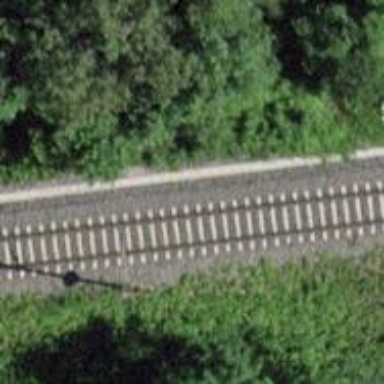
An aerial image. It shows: Single-track railway with electrified contact line. The track type is main.